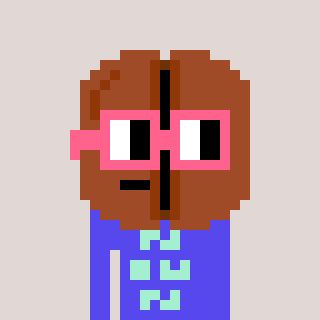
a pixel art character with square pink glasses, a coffeebean-shaped head and a computerblue-colored body on a warm background